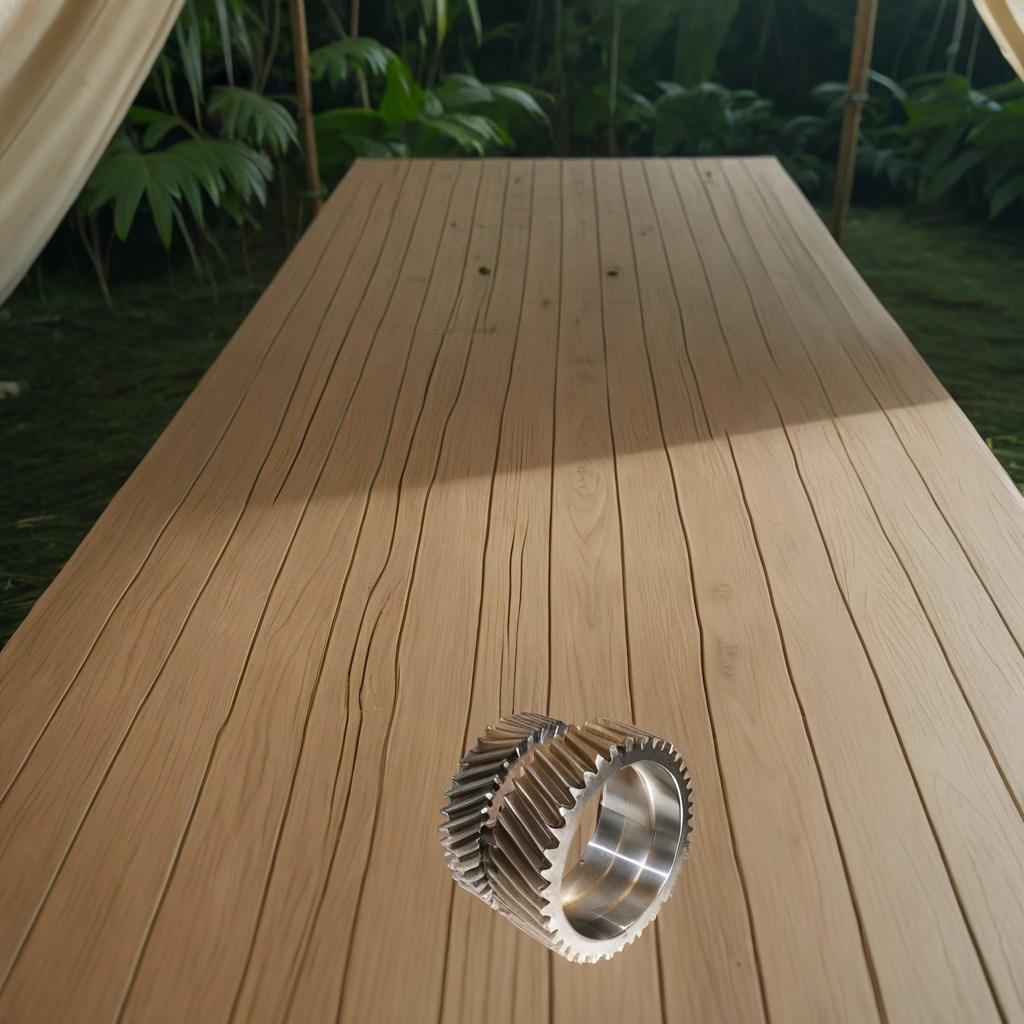
A steel gear with teeth is lying on a wooden table inside a jungle field workshop tent.